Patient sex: F
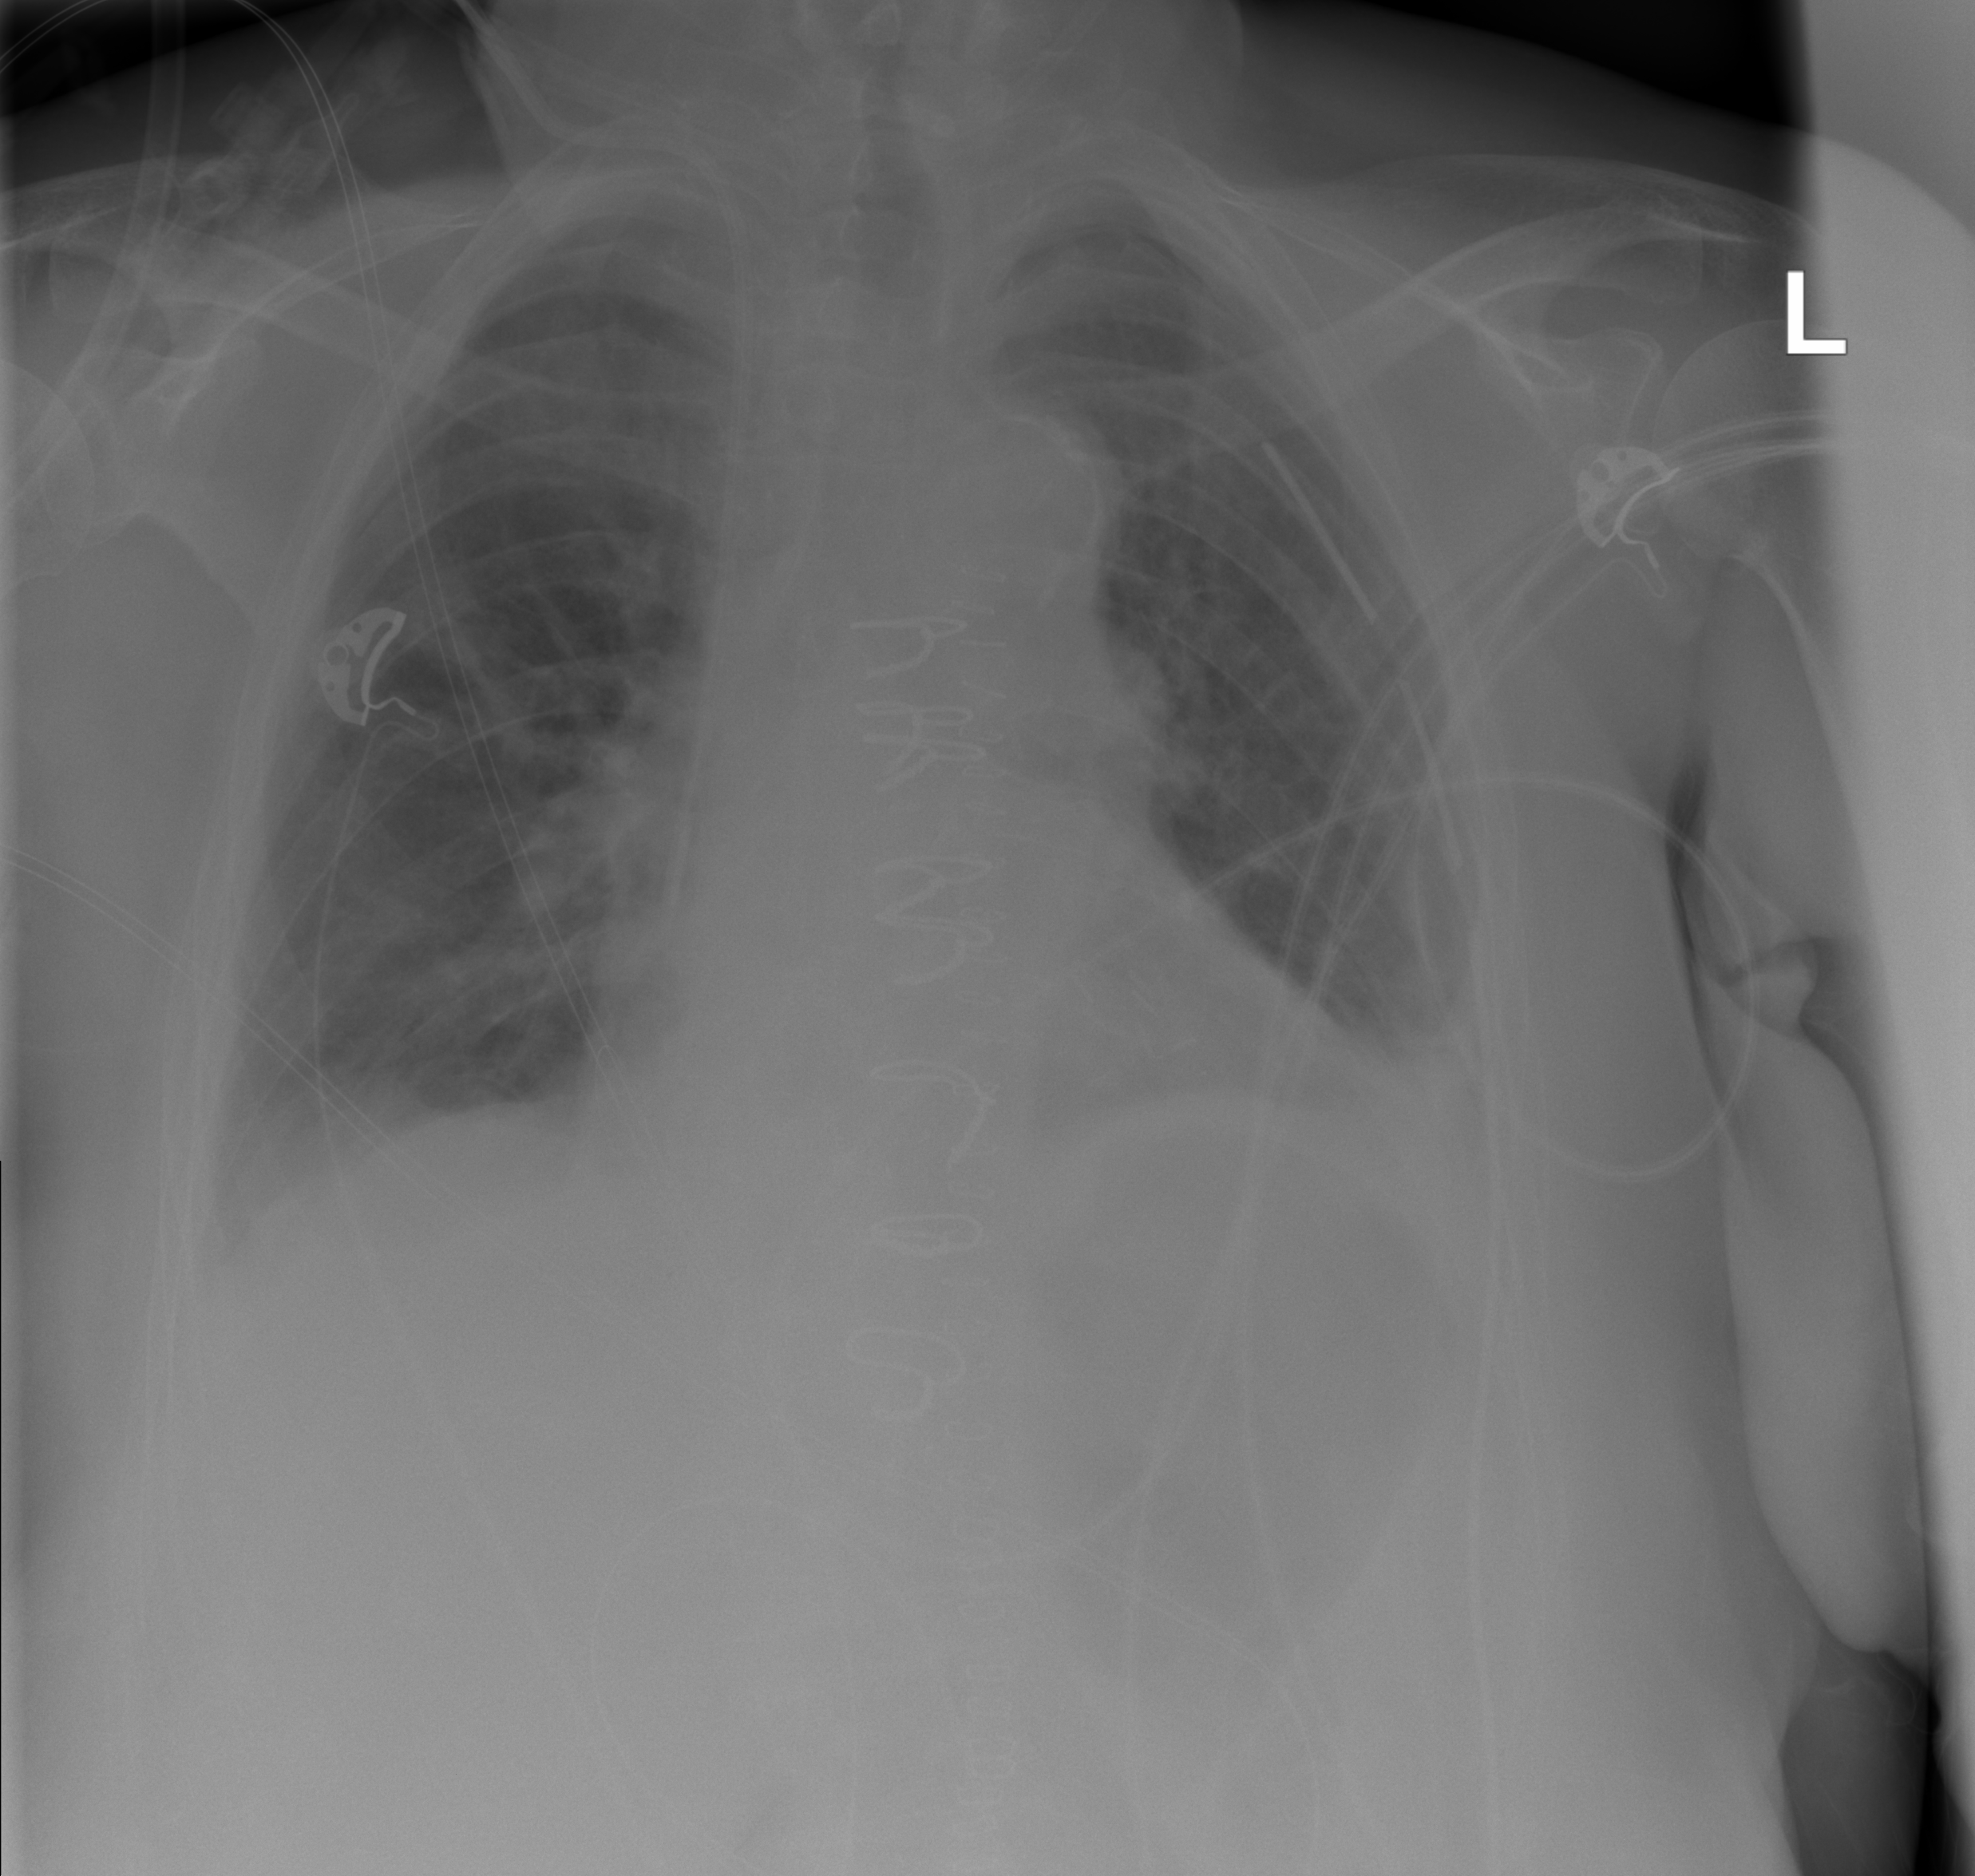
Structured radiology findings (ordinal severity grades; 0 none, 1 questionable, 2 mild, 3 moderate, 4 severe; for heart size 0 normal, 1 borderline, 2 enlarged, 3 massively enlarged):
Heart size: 0
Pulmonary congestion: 0
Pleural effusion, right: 0
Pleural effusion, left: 2
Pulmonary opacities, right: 0
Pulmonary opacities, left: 0
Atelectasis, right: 0
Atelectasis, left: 0